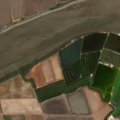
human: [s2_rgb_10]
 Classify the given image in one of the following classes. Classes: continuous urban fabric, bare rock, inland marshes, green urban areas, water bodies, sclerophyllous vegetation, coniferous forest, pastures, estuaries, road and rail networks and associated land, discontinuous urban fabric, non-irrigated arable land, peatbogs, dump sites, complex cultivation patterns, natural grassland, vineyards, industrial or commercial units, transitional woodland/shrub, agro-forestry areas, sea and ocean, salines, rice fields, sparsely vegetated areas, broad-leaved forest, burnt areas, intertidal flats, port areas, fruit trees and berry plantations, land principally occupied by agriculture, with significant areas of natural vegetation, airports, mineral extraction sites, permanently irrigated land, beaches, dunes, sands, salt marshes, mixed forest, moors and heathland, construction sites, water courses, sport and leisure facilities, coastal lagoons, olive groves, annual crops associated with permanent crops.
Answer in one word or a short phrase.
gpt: continuous urban fabric